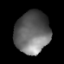
Tissue: lung
Cell type: Epithelial cells
Senescence score: 0.1849
Nuclear area (px): 1435
Mean DAPI intensity: 102.463